Question: I am new to setup CI CD pipeline for my nodejs application using GCP cloud build. Below are the steps that I have done:
1. Writing the cloudbuild.yaml file. Done
2. Mirrored the bitbucket repository in my GCP cloud source repository. Done
3. Configured the Webhook triggers in my GCP. Done
4. When I push the code, it gets triggered. Done
Cloudbuild.yaml
'''
steps:
- name: "node:8.13"
args: ["npm", "install"]
- name: "node:8.13"
args: ["npm", "test"]
- name: "node:8.13"
args: ["npm", "run", "build"]
- name: "gcr.io/cloud-builders/gcloud"
args: ['functions', 'deploy', '[job_scheduling]', '--source=.', '--runtime', '[nodejs8.17]', '--trigger-http', '--allow-unauthenticated', '--entry-point=App']
'''
package.json:
'''
{
"name": "groups",
"version": "1.0.0",
"description": "",
"main": "src/index.js",
"scripts": {
"test": "mocha test/GET.js test/POST.js test/PUT.js test/DELETE.js",
"coverage":"nyc --reporter=text --reporter=lcov mocha test/GET.js test/POST.js test/PUT.js test/DELETE.js"
},
"author": "",
"license": "ISC",
"dependencies": {
"cors": "^2.8.5",
"express": "^4.17.1",
"firebase-admin": "^8.9.1",
"is-my-json-valid": "^2.20.0"
},
"devDependencies": {
"chai": "^4.2.0",
"mocha": "^7.0.1",
"nyc": "^15.0.0",
"supertest": "^4.0.2"
}
}
'''
When I push the code in my bitbucket repository, the build gets triggered and I get the below logs:
'''
starting build "43d640c7-159e-45d2-9d69-af1c03892f8e"
FETCHSOURCE
Initialized empty Git repository in /workspace/.git/
* branch 5fa3b874c8929f410f3249eedeab8 -> FETCH_HEAD
HEAD is now at 5f57724 cloudbuild.yaml edited online with Bitbucket
BUILD
Starting Step #0
Step #0: Pulling image: node:8.13
Step #0: 8.13: Pulling from library/node
Step #0: 54f7e8ac135a: Pulling fs layer
Step #0: d6341e30912f: Pulling fs layer
Step #0: 087a57faf949: Pulling fs layer
Step #0: 5d71636fb824: Pulling fs layer
Step #0: 0c1db9598990: Pulling fs layer
Step #0: 89669bc2deb2: Pulling fs layer
Step #0: 4c84cd37194c: Pulling fs layer
Step #0: a8061553ef43: Pulling fs layer
Step #0: 5d71636fb824: Waiting
Step #0: 0c1db9598990: Waiting
Step #0: 89669bc2deb2: Waiting
Step #0: 4c84cd37194c: Waiting
Step #0: a8061553ef43: Waiting
Step #0: 087a57faf949: Verifying Checksum
Step #0: 087a57faf949: Download complete
Step #0: d6341e30912f: Verifying Checksum
Step #0: d6341e30912f: Download complete
Step #0: 54f7e8ac135a: Verifying Checksum
Step #0: 54f7e8ac135a: Download complete
Step #0: 89669bc2deb2: Verifying Checksum
Step #0: 89669bc2deb2: Download complete
Step #0: 5d71636fb824: Verifying Checksum
Step #0: 5d71636fb824: Download complete
Step #0: a8061553ef43: Verifying Checksum
Step #0: a8061553ef43: Download complete
Step #0: 4c84cd37194c: Verifying Checksum
Step #0: 4c84cd37194c: Download complete
Step #0: 0c1db9598990: Verifying Checksum
Step #0: 0c1db9598990: Download complete
Step #0: 54f7e8ac135a: Pull complete
Step #0: d6341e30912f: Pull complete
Step #0: 087a57faf949: Pull complete
Step #0: 5d71636fb824: Pull complete
Step #0: 0c1db9598990: Pull complete
Step #0: 89669bc2deb2: Pull complete
Step #0: 4c84cd37194c: Pull complete
Step #0: a8061553ef43: Pull complete
Step #0: Digest: sha256:3ecf259bf23f8a75555cf0b92ac5ad3c746e7e2262e937a9bed9ca1685f8e1c7
Step #0: Status: Downloaded newer image for node:8.13
Step #0: docker.io/library/node:8.13
Step #0: npm WARN saveError ENOENT: no such file or directory, open '/workspace/package.json'
Step #0: npm notice created a lockfile as package-lock.json. You should commit this file.
Step #0: npm WARN enoent ENOENT: no such file or directory, open '/workspace/package.json'
Step #0: npm WARN workspace No description
Step #0: npm WARN workspace No repository field.
Step #0: npm WARN workspace No README data
Step #0: npm WARN workspace No license field.
Step #0:
Step #0: up to date in 0.447s
Step #0: found 0 vulnerabilities
Step #0:
Finished Step #0
Starting Step #1
Step #1: Already have image: node:8.13
Step #1: npm ERR! path /workspace/package.json
Step #1: npm ERR! code ENOENT
Step #1: npm ERR! errno -2
Step #1: npm ERR! syscall open
Step #1: npm ERR! enoent ENOENT: no such file or directory, open '/workspace/package.json'
Step #1: npm ERR! enoent This is related to npm not being able to find a file.
Step #1: npm ERR! enoent
Step #1:
Step #1: npm ERR! A complete log of this run can be found in:
Step #1: npm ERR! /builder/home/.npm/_logs/2020-04-15T18_49_03_616Z-debug.log
Finished Step #1
ERROR
ERROR: build step 1 "node:8.13" failed: step exited with non-zero status: 254
'''
Please help me solve this issue.
Update:
When I run your code:
'''
steps:
- name: "gcr.io/cloud-builders/gcloud"
entrypoint: "ls"
args: ["-la", "/workspace"]
'''
Below are the logs:
'''
[![starting build "363526b2-37f7-4b5a-9ee6-599db1442933"
FETCHSOURCE
Initialized empty Git repository in /workspace/.git/
* branch 98a8af215a8e683f94558a6351af60512b6fa1d7 -> FETCH_HEAD
HEAD is now at 98a8af2 cloudbuild.yaml edited online with Bitbucket
BUILD
Already have image (with digest): gcr.io/cloud-builders/gcloud
total 20
drwxr-xr-x 5 root root 4096 Apr 16 14:17 .
drwxr-xr-x 1 root root 4096 Apr 16 14:17 ..
drwxr-xr-x 8 root root 4096 Apr 16 14:17 .git
drwxr-xr-x 15 root root 4096 Apr 16 14:17 API
drwxr-xr-x 4 root root 4096 Apr 16 14:17 UI
PUSH
DONE][1]][1]
'''

I have attached the screenshot of my project structure.
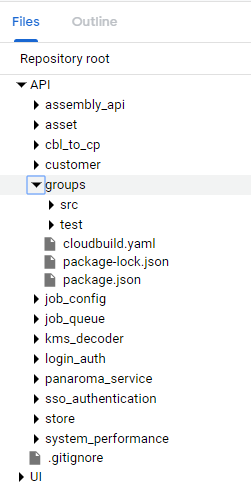
Answer: You should have configured your trigger to use the '/api/groups/cloudbuild.yaml' file but the root of your git repository is '/'
Update your 'cloudbuild.yaml' steps by adding the 'dir' param for setting the correct working directory
'''
- name: "node:8.13"
args: ["npm", "install"]
dir: 'API/groups'
...
'''
Full doc <URL>